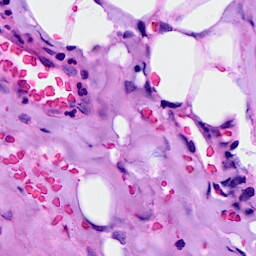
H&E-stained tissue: Breast